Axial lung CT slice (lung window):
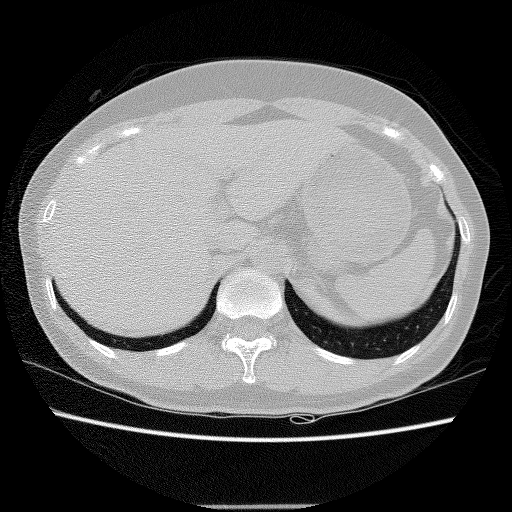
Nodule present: no